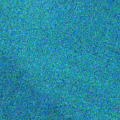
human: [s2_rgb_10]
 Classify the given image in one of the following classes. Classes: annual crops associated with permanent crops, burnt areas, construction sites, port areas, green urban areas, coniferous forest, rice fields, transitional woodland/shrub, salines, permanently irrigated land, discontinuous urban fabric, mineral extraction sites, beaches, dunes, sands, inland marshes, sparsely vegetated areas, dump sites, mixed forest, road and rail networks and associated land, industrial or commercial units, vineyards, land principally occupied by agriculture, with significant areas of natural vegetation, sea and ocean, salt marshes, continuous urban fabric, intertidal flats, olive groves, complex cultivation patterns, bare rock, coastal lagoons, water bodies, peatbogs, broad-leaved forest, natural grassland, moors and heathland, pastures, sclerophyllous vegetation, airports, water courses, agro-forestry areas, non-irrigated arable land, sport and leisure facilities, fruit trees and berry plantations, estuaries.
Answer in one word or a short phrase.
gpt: sea and ocean